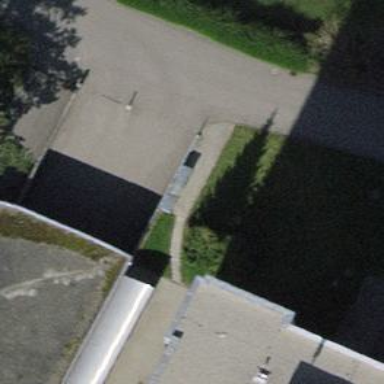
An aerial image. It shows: Footway made of paving stones.